Question: So I have a Flutter application with multiple pages, this is done via a 'PageView'. Before this page view I create my 'AppBar' so it is persistent at the top of the application and doesn't animate when scrolling between pages.
I then want on one of the pages to create a bottom App bar, but for that I need to access the App bar element, however I have no idea how to do this.
This is the main class, the page I am trying to edit the app bar on is 'PlanPage'.
'''
final GoogleSignIn googleSignIn = GoogleSignIn();
final FirebaseAuth auth = FirebaseAuth.instance;
void main() {
runApp(MyApp());
}
class MyApp extends StatelessWidget {
@override
Widget build(BuildContext context) {
return MaterialApp(
title: '',
home: _handleCurrentScreen()
);
}
Widget _handleCurrentScreen() {
return StreamBuilder<FirebaseUser>(
stream: auth.onAuthStateChanged,
builder: (BuildContext context, snapshot) {
print(snapshot);
if (snapshot.connectionState == ConnectionState.waiting) {
return SplashPage();
} else {
if (snapshot.hasData) {
return Home();
}
return LoginPage();
}
}
);
}
}
class Home extends StatefulWidget {
@override
State<StatefulWidget> createState() {
return HomeState();
}
}
class HomeState extends State<Home> {
PageController _pageController;
PreferredSizeWidget bottomBar;
int _page = 0;
@override
Widget build(BuildContext context) {
return Scaffold(
appBar: AppBar(
bottom: bottomBar,
),
body: PageView(
children: [
Container(
child: SafeArea(
child: RecipesPage()
),
),
Container(
child: SafeArea(
child: PlanPage()
),
),
Container(
child: SafeArea(
child: ShoppingListPage()
),
),
Container(
child: SafeArea(
child: ExplorePage()
),
),
],
/// Specify the page controller
controller: _pageController,
onPageChanged: onPageChanged
),
bottomNavigationBar: BottomNavigationBar(
type: BottomNavigationBarType.fixed,
items: [
BottomNavigationBarItem(
icon: Icon(Icons.book),
title: Text('Recipes')
),
BottomNavigationBarItem(
icon: Icon(Icons.event),
title: Text('Plan')
),
BottomNavigationBarItem(
icon: Icon(Icons.shopping_cart),
title: Text('Shopping List')
),
BottomNavigationBarItem(
icon: Icon(Icons.public),
title: Text("Explore"),
),
],
onTap: navigationTapped,
currentIndex: _page,
),
);
}
void onPageChanged(int page){
setState((){
this._page = page;
});
}
void setBottomAppBar(PreferredSizeWidget appBar) {
this.bottomBar = appBar;
print("setBottomAppBar: "+ appBar.toString());
}
/// Called when the user presses on of the
/// [BottomNavigationBarItem] with corresponding
/// page index
void navigationTapped(int page){
// Animating to the page.
// You can use whatever duration and curve you like
_pageController.animateToPage(
page,
duration: const Duration(milliseconds: 300),
curve: Curves.ease
);
}
@override
void initState() {
super.initState();
initializeDateFormatting();
_pageController = PageController();
}
@override
void dispose(){
super.dispose();
_pageController.dispose();
}
}
'''
The 'PlanPage' class looks like this
'''
class PlanPage extends StatefulWidget {
var homeState;
PlanPage(this.homeState);
@override
State<StatefulWidget> createState() {
return _PlanState(homeState);
}
}
class _PlanState extends State<PlanPage> with AutomaticKeepAliveClientMixin<PlanPage>, SingleTickerProviderStateMixin {
var homeState;
TabController _tabController;
_PlanState(this.homeState);
@override
bool get wantKeepAlive => true;
@override
Widget build(BuildContext context) {
//homeState.setBottomAppBar(_buildTabBar());
return Scaffold(
appBar: AppBar(
bottom: _buildTabBar(),
),
body: TabBarView(
controller: _tabController,
children: Plan.now().days.map((day) {
return ListView.builder(
itemCount: MealType.values.length,
itemBuilder: (BuildContext context, int index){
var mealType = MealType.values[index];
return Column(
children: <Widget>[
Text(
mealType.toString().substring(mealType.toString().indexOf('.')+1),
style: TextStyle(
//decoration: TextDecoration.underline,
fontSize: 30.0,
fontWeight: FontWeight.bold
),
),
Column(
children: day.meals.where((meal) => meal.mealType == mealType).map((meal) {
return RecipeCard(meal.recipe);
}).toList(),
)
],
);
}
);
}).toList(),
)
);
}
Widget _buildTabBar() {
return TabBar(
controller: _tabController,
isScrollable: true,
tabs: List.generate(Plan.now().days.length,(index) {
return Tab(
child: Column(
children: <Widget>[
Text(DateFormat.E().format(Plan.now().days[index].day)),
Text(DateFormat('d/M').format(Plan.now().days[index].day)),
],
),
);
}, growable: true),
);
}
@override
void initState() {
super.initState();
_tabController = new TabController(
length: Plan.now().days.length,
vsync: this,
initialIndex: 1
);
}
}
'''
However the way it works now, makes it show 2 app bars.[
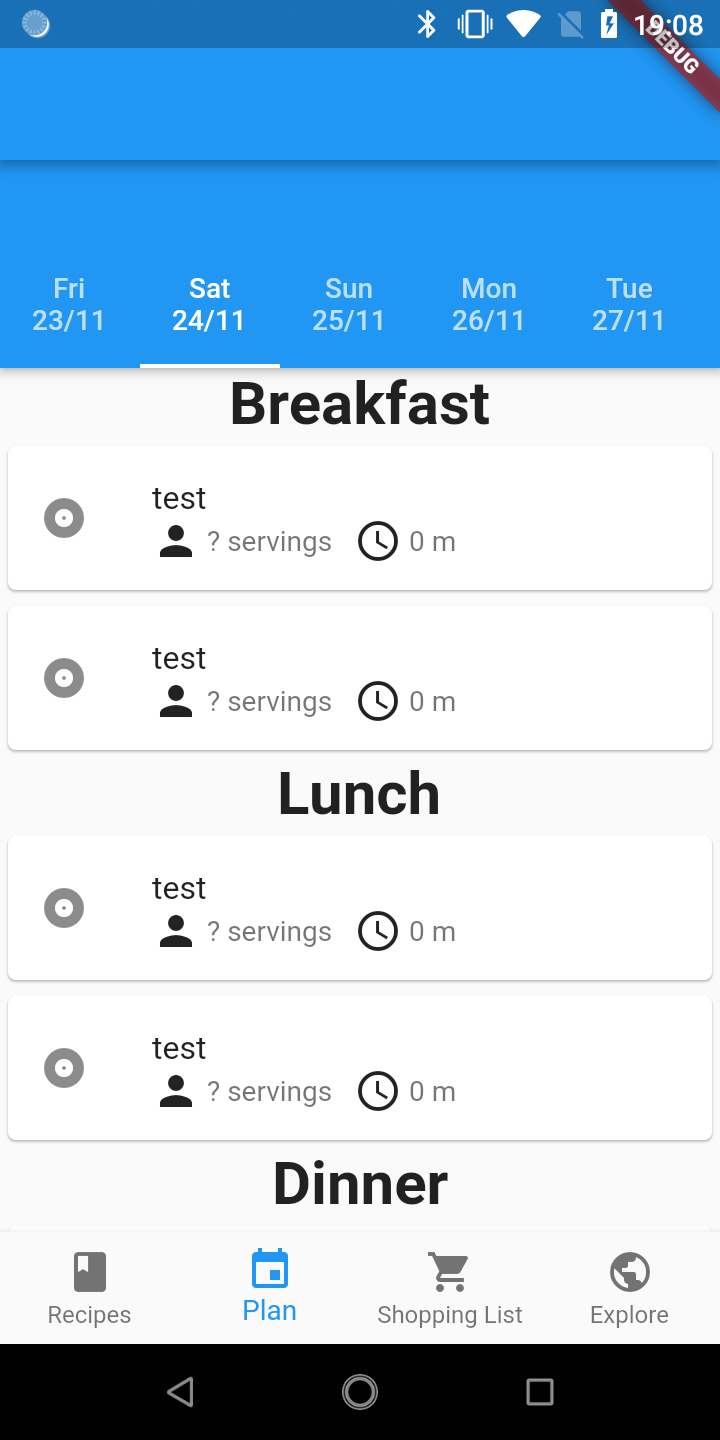
Answer: Usually it's a not a best practice to have two nested scrollable areas. Same for two nested Scaffolds.
That said, you can listen to page changes ( '_pageController.addListener(listener)' ) to update a 'page' state property, and build a different 'AppBar.bottom' (in the 'Home' widget, so you can remove the Scaffold in 'PlanPage') depending on the page the user is viewing.
-EDIT-
In your 'Home' widget you can add a listener to the '_pageController' like so:
'''
void initState() {
super.initState();
_pageController = PageController()
..addListener(() {
setState(() {});
});
}
'''
to have your widget rebuilt every time the user scrolls within your 'PageView'. The 'setState' call with an empty function might looks confusing, but it simply allows you to have the widget rebuilt when '_pageController.page' changes, which is not the default behavior. You could also have a 'page' state property and update it in the 'setState' call to reflect the '_pageController.page' property, but the result would be the same.
This way you can build a different 'AppBar.bottom' depending on the '_pageController.page':
'''
// in your build function
final bottomAppBar = _pageController.page == 2 ? TabBar(...) : null;
final appBar = AppBar(
bottom: bottomAppBar,
...
);
return Scaffold(
appBar: appBar,
...
);
'''